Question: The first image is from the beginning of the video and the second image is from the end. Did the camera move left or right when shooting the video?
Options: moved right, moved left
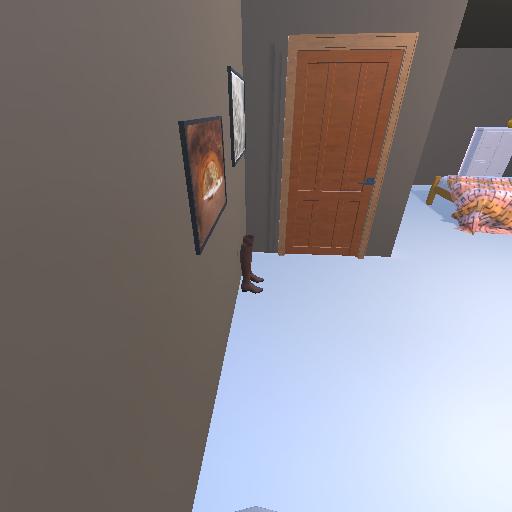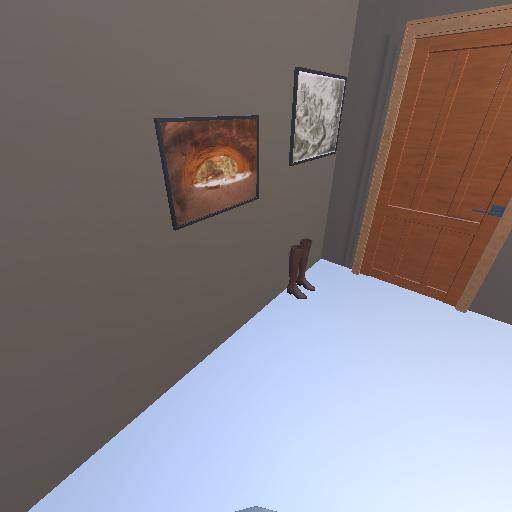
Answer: moved right